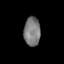
Tissue: lung
Cell type: Epithelial cells
Senescence score: 0.5442
Nuclear area (px): 465
Mean DAPI intensity: 123.043